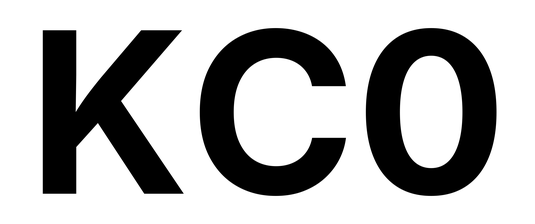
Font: Inter_Bold